Field crop: maize
Growth stage: 1
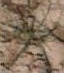
Species: salsola